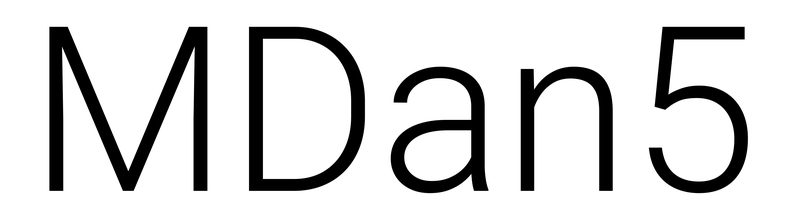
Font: Roboto_Light